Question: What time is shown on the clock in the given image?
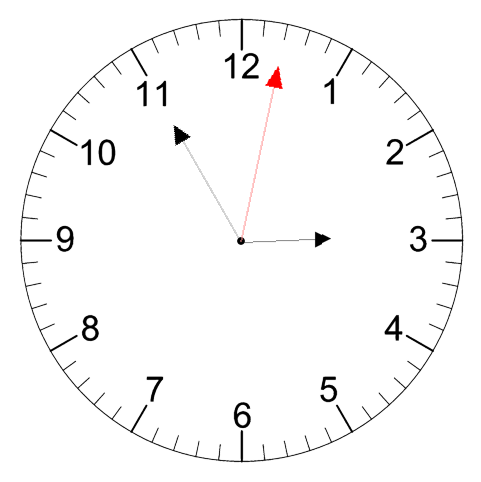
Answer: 02:55:02